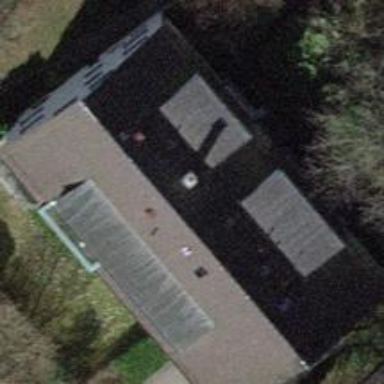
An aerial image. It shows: Gabled roof on building that houses apartments.